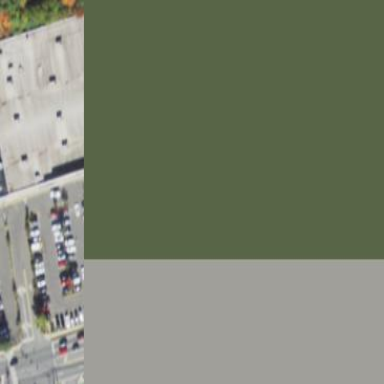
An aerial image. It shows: Retail building.